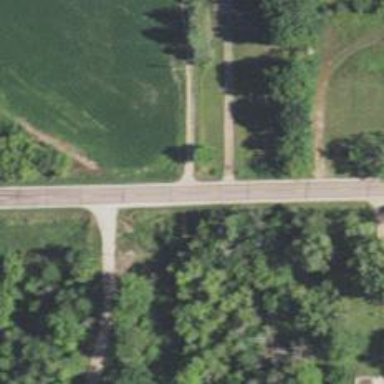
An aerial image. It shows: Tertiary road.